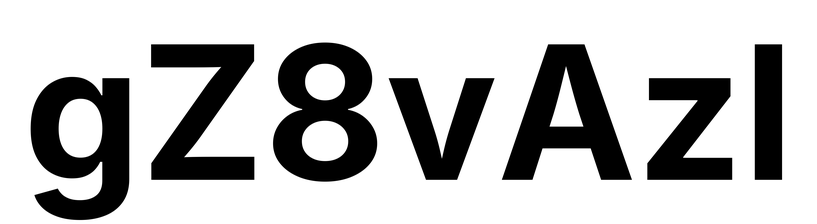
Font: Inter_Bold